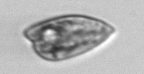
Label: Prorocentrum_dentatum